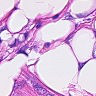
Metastatic tissue present: yes